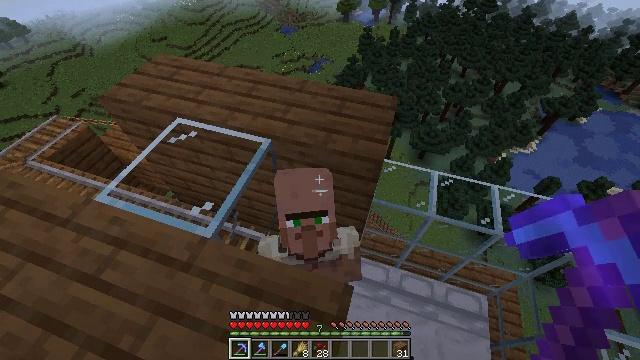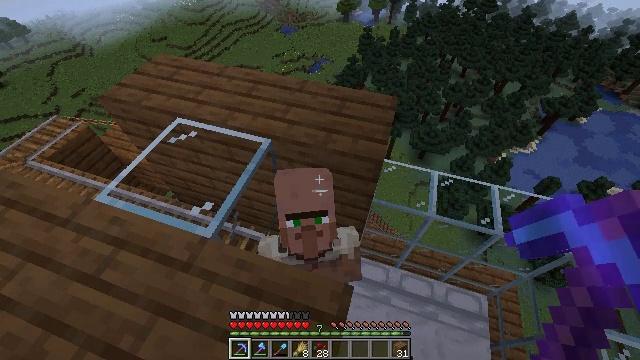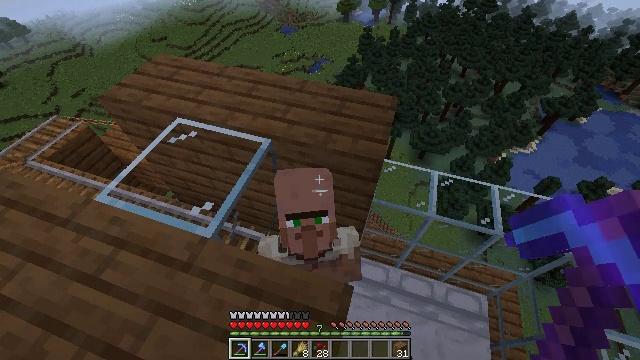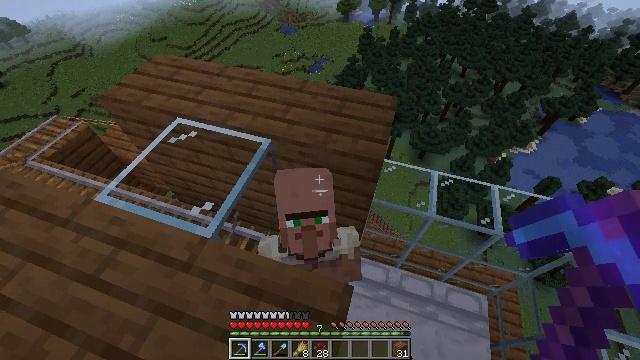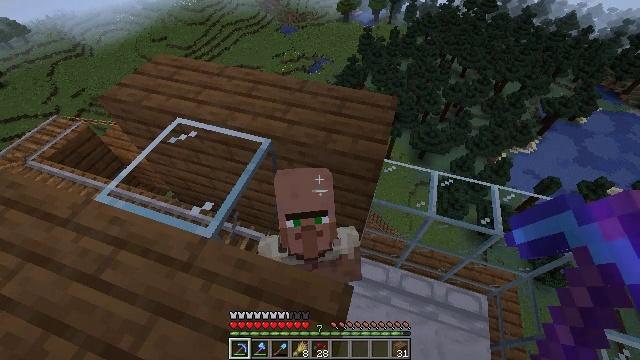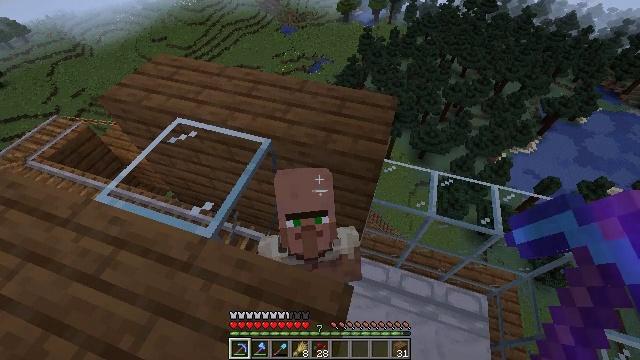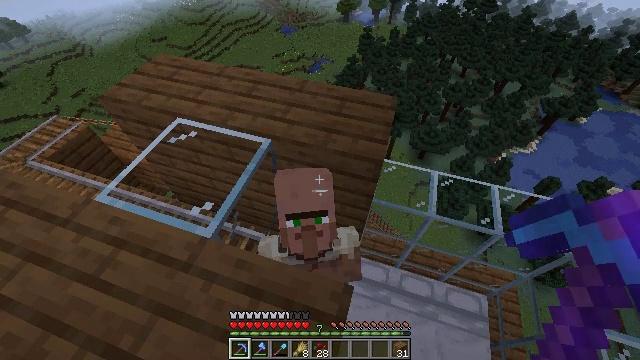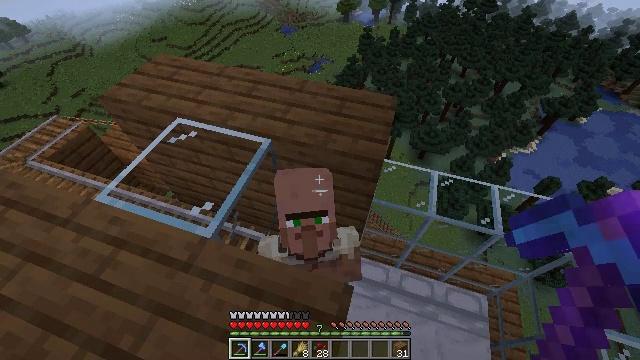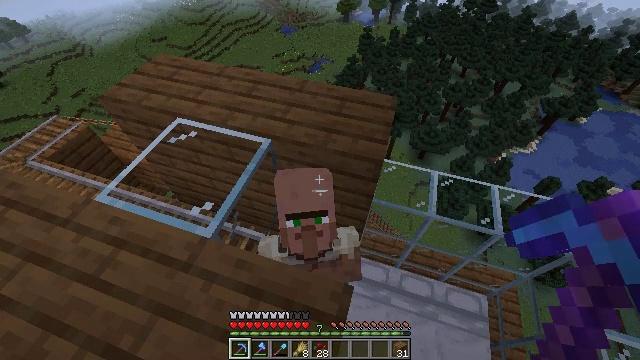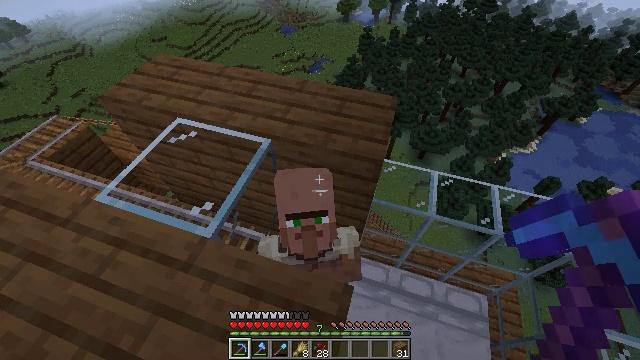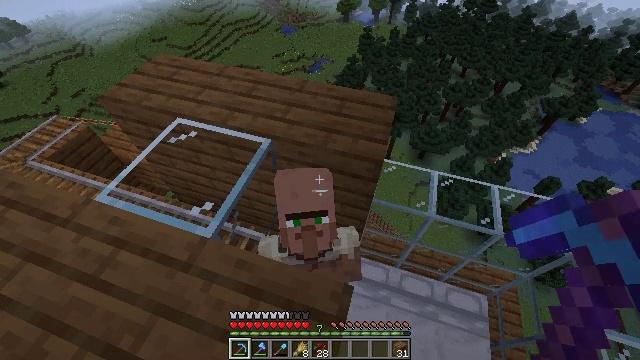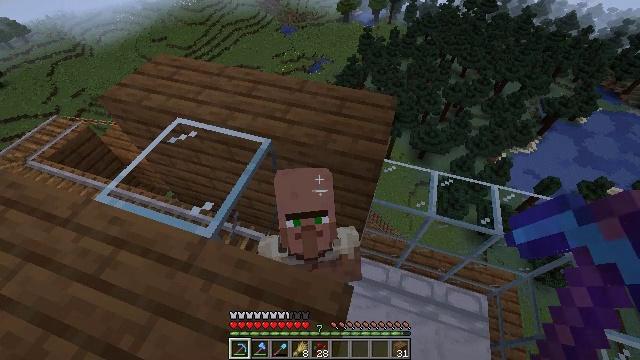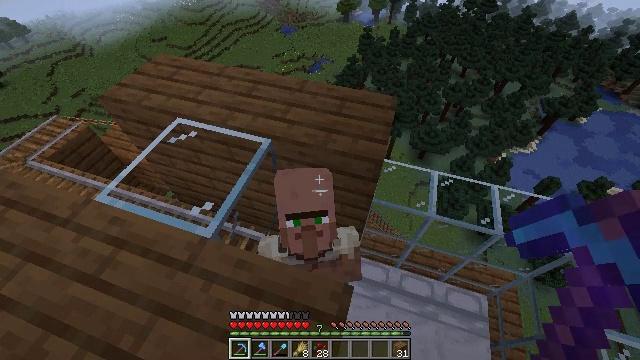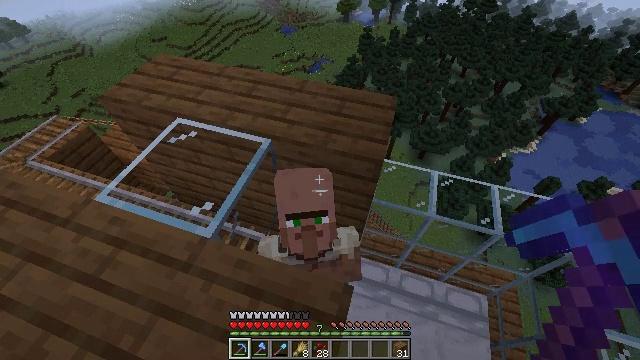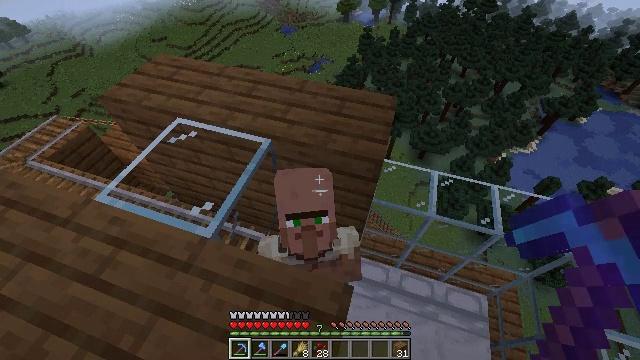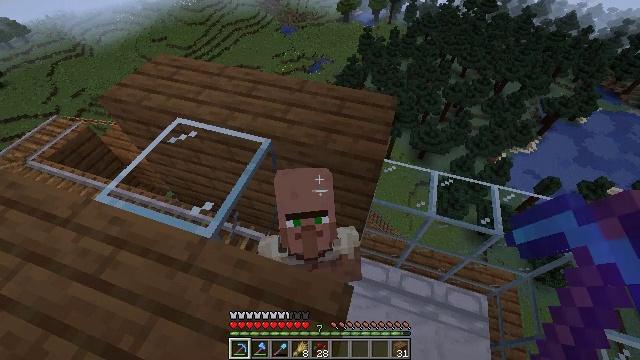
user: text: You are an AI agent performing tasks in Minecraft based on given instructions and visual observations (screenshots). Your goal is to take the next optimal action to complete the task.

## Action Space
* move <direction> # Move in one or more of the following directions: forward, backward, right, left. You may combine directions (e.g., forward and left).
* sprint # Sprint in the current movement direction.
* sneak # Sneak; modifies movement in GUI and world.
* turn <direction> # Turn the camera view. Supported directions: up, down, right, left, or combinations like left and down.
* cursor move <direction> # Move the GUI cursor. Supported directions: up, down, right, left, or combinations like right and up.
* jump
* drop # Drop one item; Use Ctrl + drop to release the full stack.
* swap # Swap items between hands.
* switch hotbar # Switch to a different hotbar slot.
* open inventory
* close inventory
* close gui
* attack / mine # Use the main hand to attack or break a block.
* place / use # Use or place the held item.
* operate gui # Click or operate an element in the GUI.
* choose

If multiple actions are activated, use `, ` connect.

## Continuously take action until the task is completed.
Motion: motion action
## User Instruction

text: Remove the glass to use the space.
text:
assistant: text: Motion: no_op
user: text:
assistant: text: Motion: no_op
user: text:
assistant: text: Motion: no_op
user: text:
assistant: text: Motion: no_op
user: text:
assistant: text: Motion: no_op
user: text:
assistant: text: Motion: no_op
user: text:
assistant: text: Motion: no_op
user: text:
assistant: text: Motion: no_op
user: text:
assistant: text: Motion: no_op
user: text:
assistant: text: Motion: no_op
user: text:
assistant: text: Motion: no_op
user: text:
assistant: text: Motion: no_op
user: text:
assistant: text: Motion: no_op
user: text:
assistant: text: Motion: no_op
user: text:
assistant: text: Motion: no_op
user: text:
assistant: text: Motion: no_op
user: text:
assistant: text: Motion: no_op
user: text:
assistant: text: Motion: no_op
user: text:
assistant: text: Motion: no_op
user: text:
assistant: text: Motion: no_op
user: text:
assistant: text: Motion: no_op
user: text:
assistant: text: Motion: no_op
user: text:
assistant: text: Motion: no_op
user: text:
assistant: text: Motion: no_op
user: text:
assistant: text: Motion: no_op
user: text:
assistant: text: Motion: no_op
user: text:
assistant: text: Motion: no_op
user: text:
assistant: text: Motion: no_op
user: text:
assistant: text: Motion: no_op
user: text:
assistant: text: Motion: no_op